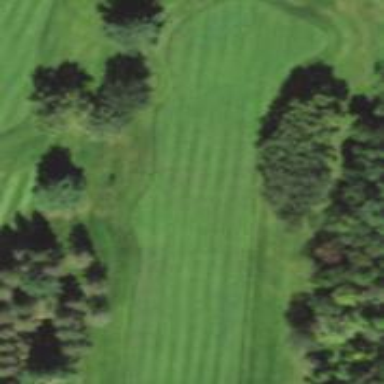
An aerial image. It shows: Golf hole.